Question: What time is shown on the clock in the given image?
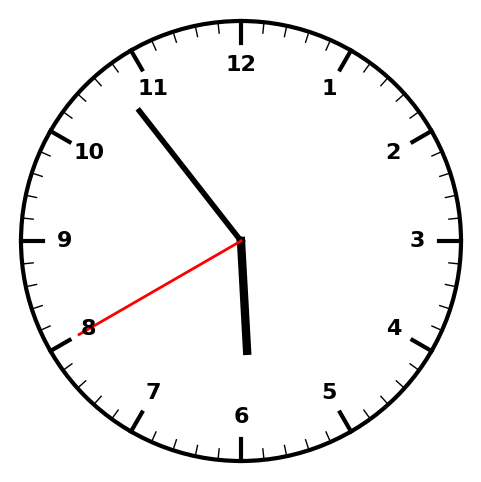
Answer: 05:53:40